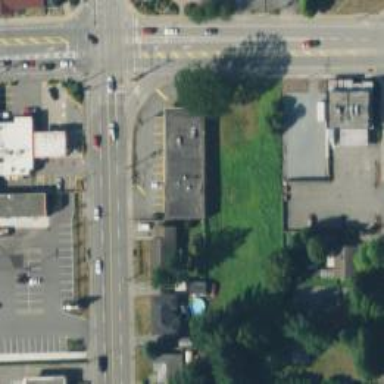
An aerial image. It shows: Veterinary facility.